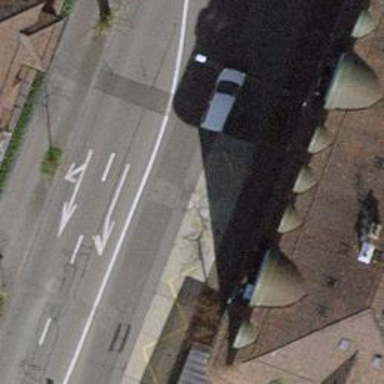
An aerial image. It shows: Trolleybus stop position for public transport.